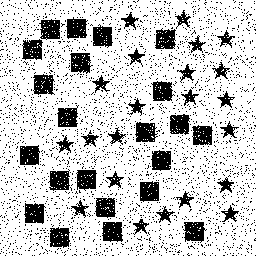
Squares: 22
Triangles: 0
Stars: 22
Total shapes: 44